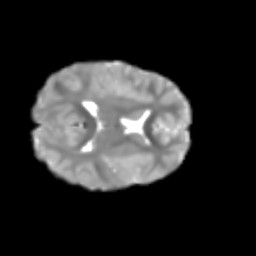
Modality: T2w
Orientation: axial
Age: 8
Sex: female
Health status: healthy